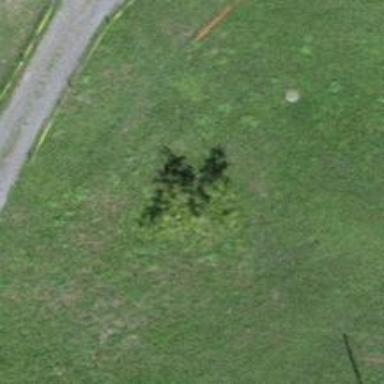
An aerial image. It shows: Single tag "natural: tree."